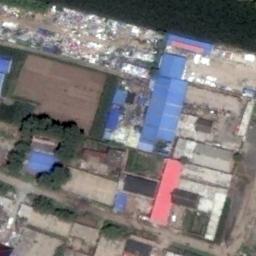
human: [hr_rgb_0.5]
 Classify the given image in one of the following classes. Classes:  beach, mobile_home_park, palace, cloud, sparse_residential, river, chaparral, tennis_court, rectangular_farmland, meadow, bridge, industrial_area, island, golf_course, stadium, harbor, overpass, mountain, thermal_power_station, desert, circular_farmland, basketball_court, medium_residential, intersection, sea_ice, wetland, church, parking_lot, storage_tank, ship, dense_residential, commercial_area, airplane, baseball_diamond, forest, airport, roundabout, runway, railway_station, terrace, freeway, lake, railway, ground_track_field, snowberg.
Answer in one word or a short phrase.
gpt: industrial_area